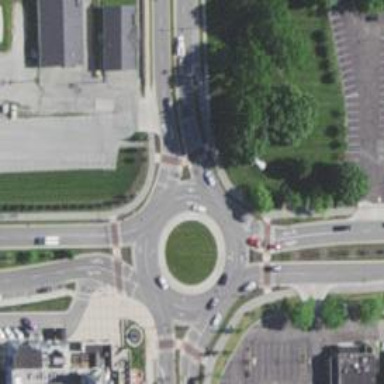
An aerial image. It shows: Secondary road with asphalt surface leading to roundabout.